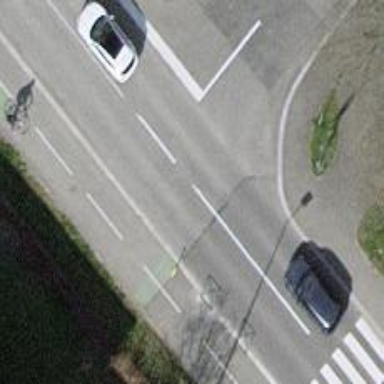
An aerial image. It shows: Asphalt cycleway.